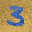
Label: 3